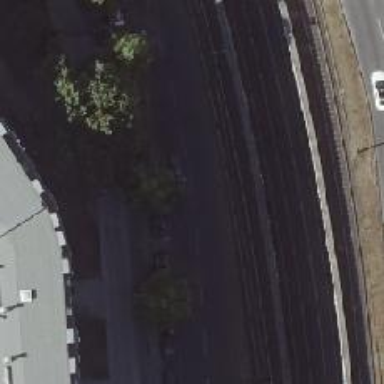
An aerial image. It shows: Primary highway with asphalt surface. It has lane markings and cycle track on the right side.